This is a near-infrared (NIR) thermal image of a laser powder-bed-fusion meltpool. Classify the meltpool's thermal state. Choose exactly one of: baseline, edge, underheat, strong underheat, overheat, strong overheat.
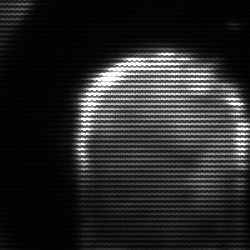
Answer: edge